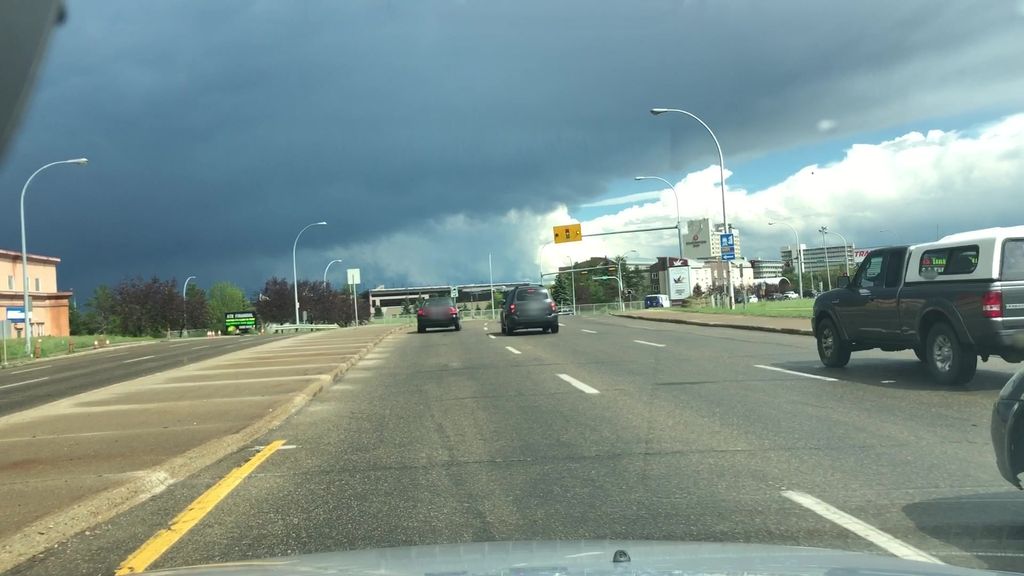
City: edmonton